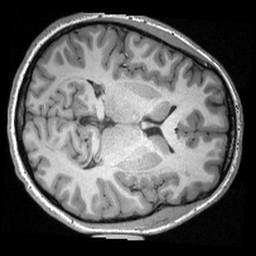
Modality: T1w
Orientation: axial